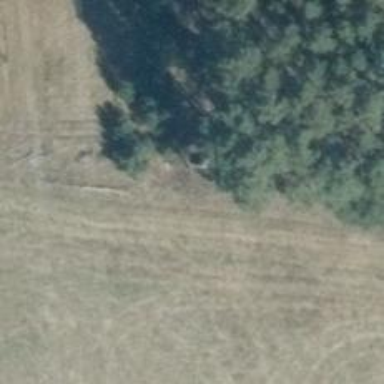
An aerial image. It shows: Hunting stand.